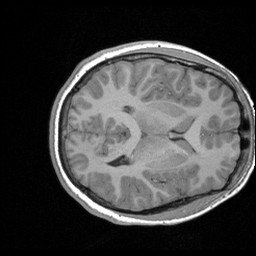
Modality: T1w
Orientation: axial